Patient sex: F
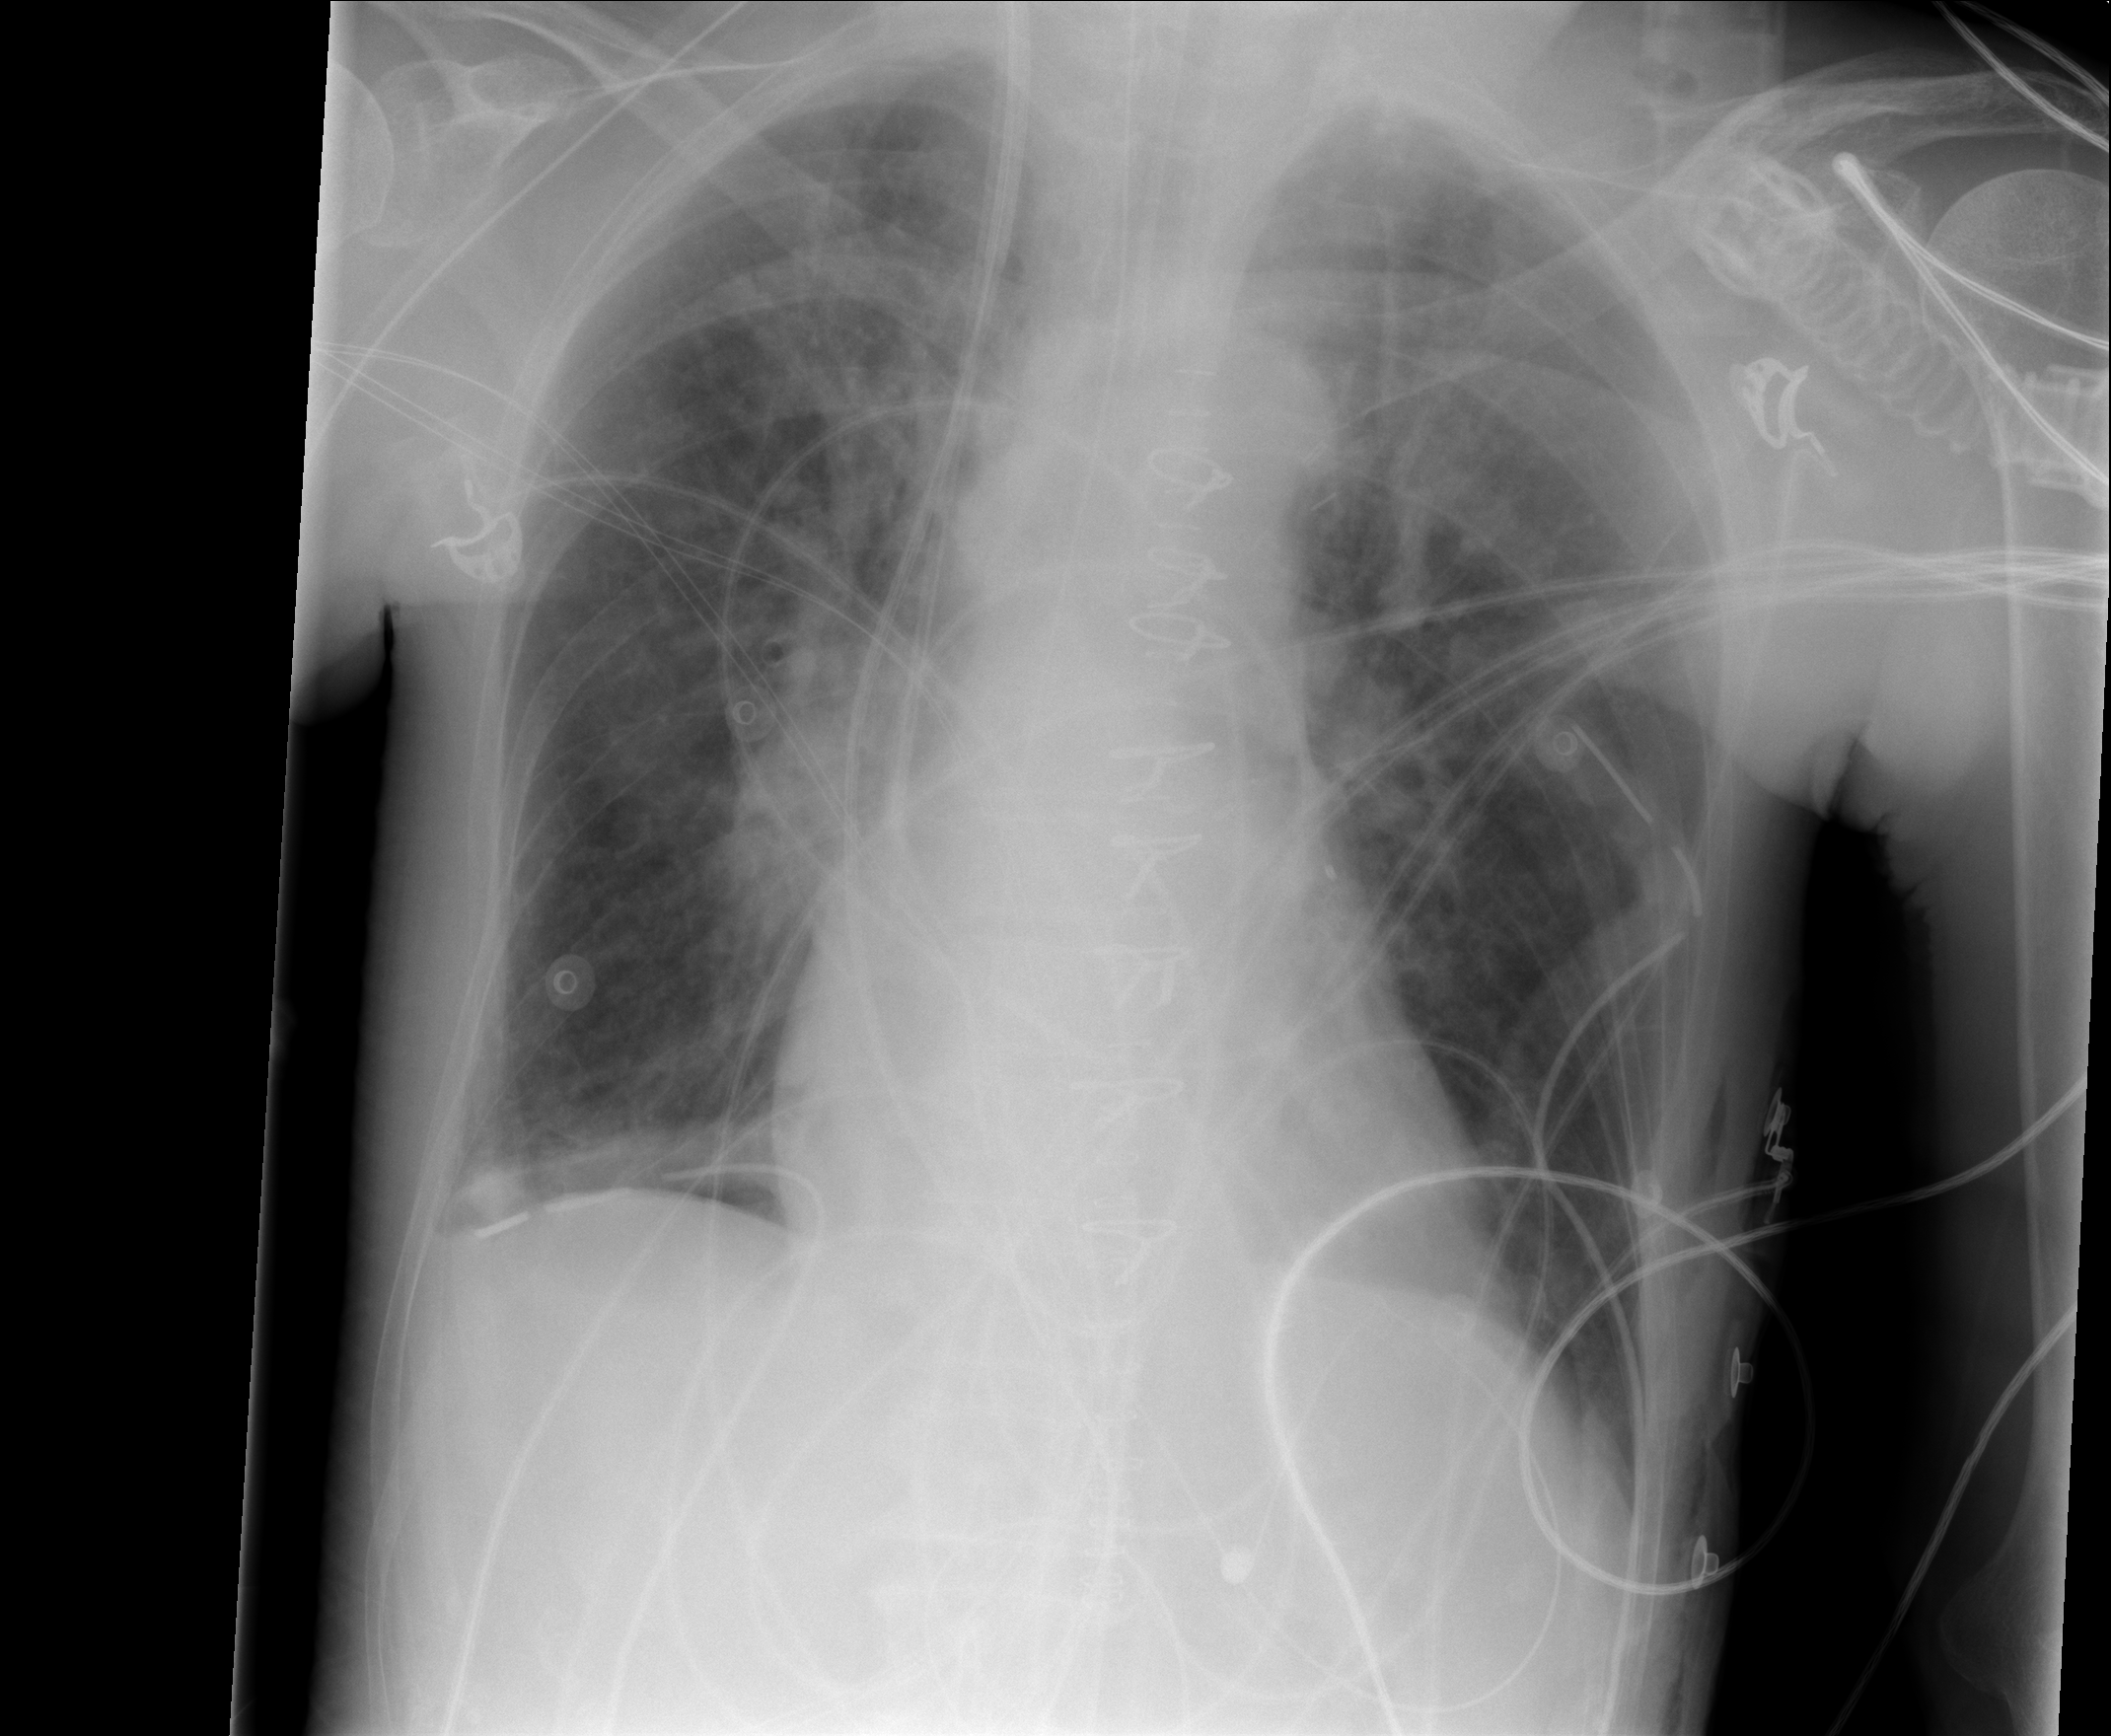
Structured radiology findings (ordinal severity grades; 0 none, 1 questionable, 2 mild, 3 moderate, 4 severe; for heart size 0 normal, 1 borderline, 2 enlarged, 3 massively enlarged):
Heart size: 0
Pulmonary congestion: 2
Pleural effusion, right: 1
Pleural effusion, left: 0
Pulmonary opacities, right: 2
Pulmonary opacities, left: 1
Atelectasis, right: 2
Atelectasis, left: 0